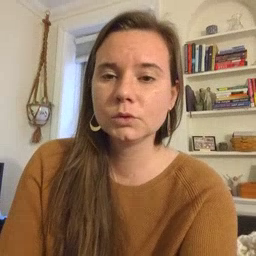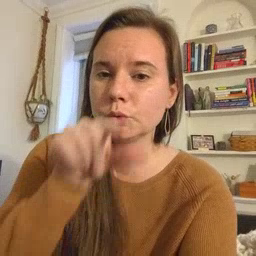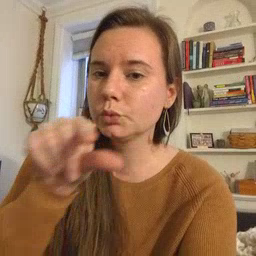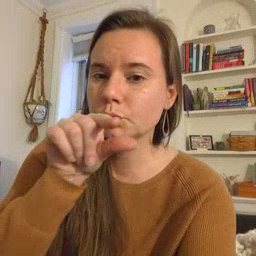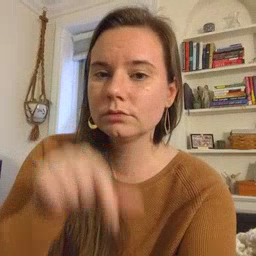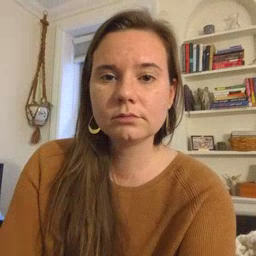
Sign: goose